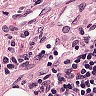
Metastatic tissue present: no